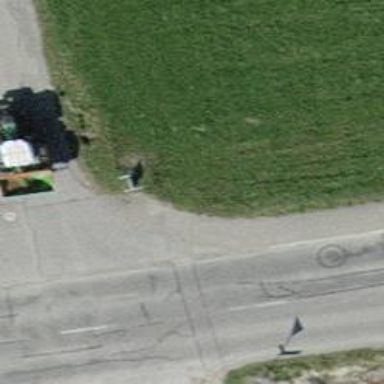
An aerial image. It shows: Asphalt cycleway.